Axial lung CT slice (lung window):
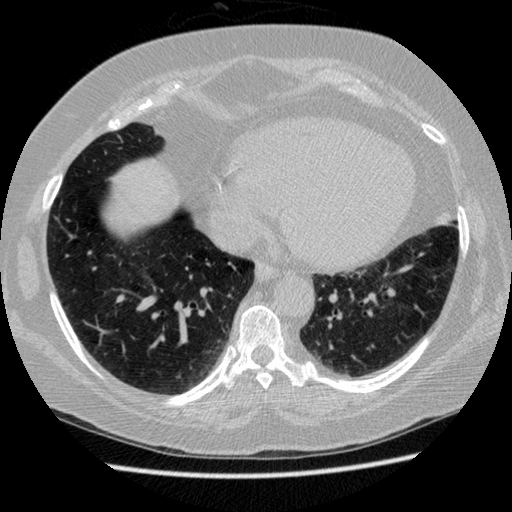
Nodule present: no